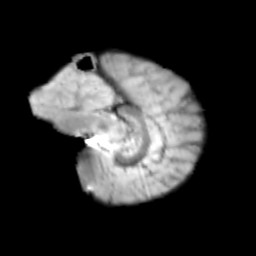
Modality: T2w
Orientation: sagittal
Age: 10
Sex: male
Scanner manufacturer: siemens
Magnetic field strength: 3 T
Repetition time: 3.8 s
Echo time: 0.07 s